Question: I have a dataset that looks like this:
'df <- matrix(c(0.2, 0.5, 1, 3.1, 0.5, 0.3, 0.1, 4, 0.3, 1.2), nrow=5, ncol=2)'
(This is a simplified example)
I would like to write a function or loop that checks if each value (t) or its previous value (t-1) are bigger than 3, and that replaces t and t-1 with NA if of them is bigger than 3.
The desired outcome would thus look something like this:

Thanks in advance.
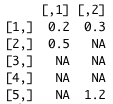
Answer: Here is a base R solution which should yield your desired outcome. Note, that since there is no "wrap-around" in your desired output, I turned the matrix into a 'data.frame'.
'''
# your data
df <-matrix(c(0.2, 0.5, 1, 3.1, 0.5, 0.3, 0.1, 4, 0.3, 1.2), nrow=5, ncol=2)
# needs to be converted to a data.frame
df <- as.data.frame(df)
# recode function
recode_df <- function(x) {
x2 <- c(NA,x[-length(x)])
x3 <- c(x[-1], NA)
replace(x, (x > 3 | x2 > 3 | x3 > 3), NA)
}
# apply recode function on all columns
as.data.frame(lapply(df, recode_df))
#> V1 V2
#> 1 0.2 0.3
#> 2 0.5 NA
#> 3 NA NA
#> 4 NA NA
#> 5 NA 1.2
'''
<URL>